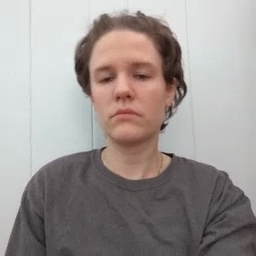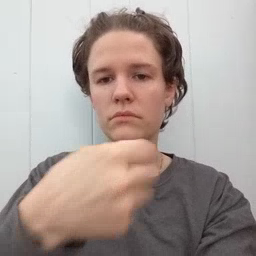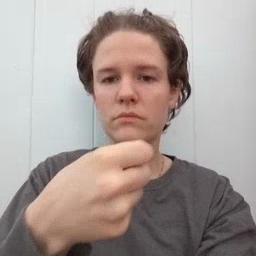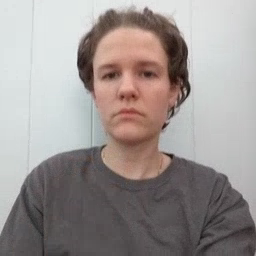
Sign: make